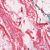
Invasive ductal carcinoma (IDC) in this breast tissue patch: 0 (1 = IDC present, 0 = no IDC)